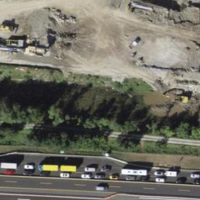
EUNIS habitat code: 57
Species observed at this site:
Tettigonia cantans